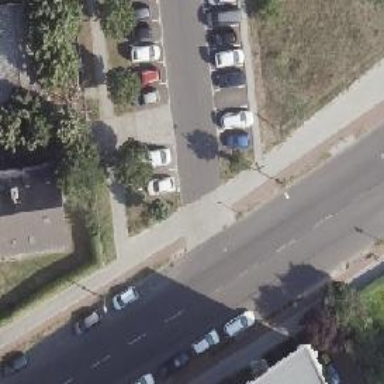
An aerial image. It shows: Residential road with asphalt surface and sidewalks on both sides. Street side parking with markings available on both sides.